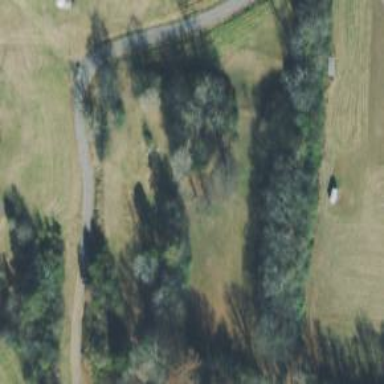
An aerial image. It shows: Disc golf hole.